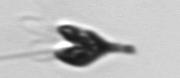
Label: Pyramimonas_longicauda